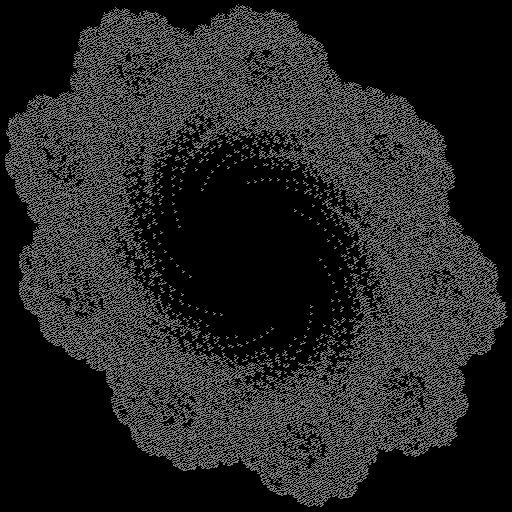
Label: flower